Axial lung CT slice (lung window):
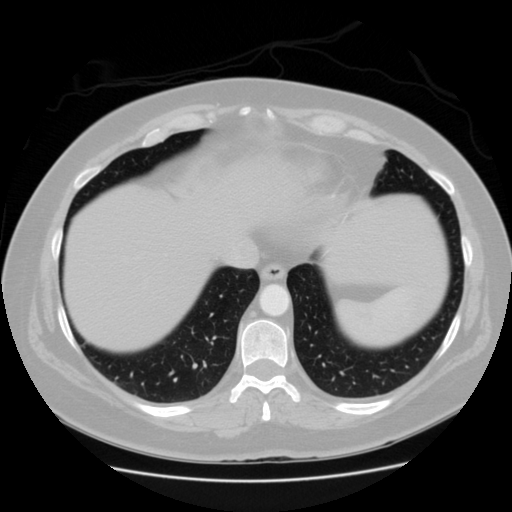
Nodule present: no